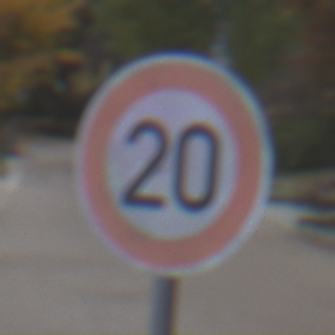
Verkehrszeichen: Geschwindigkeit20
Umgebung: Outdoor, Urban
Tageszeit: MorningAfternoon
Wetter: Overcast
Licht: Natural
Jahreszeit: NotSpecified
Kontrast: LowContrast